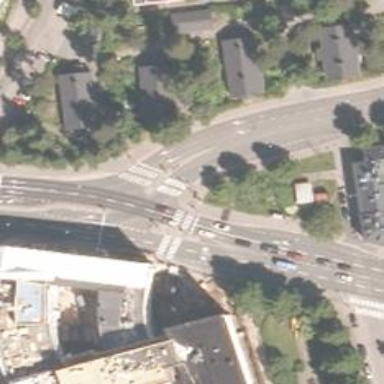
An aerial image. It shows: Tertiary road with separate asphalt sidewalks and cycleway.